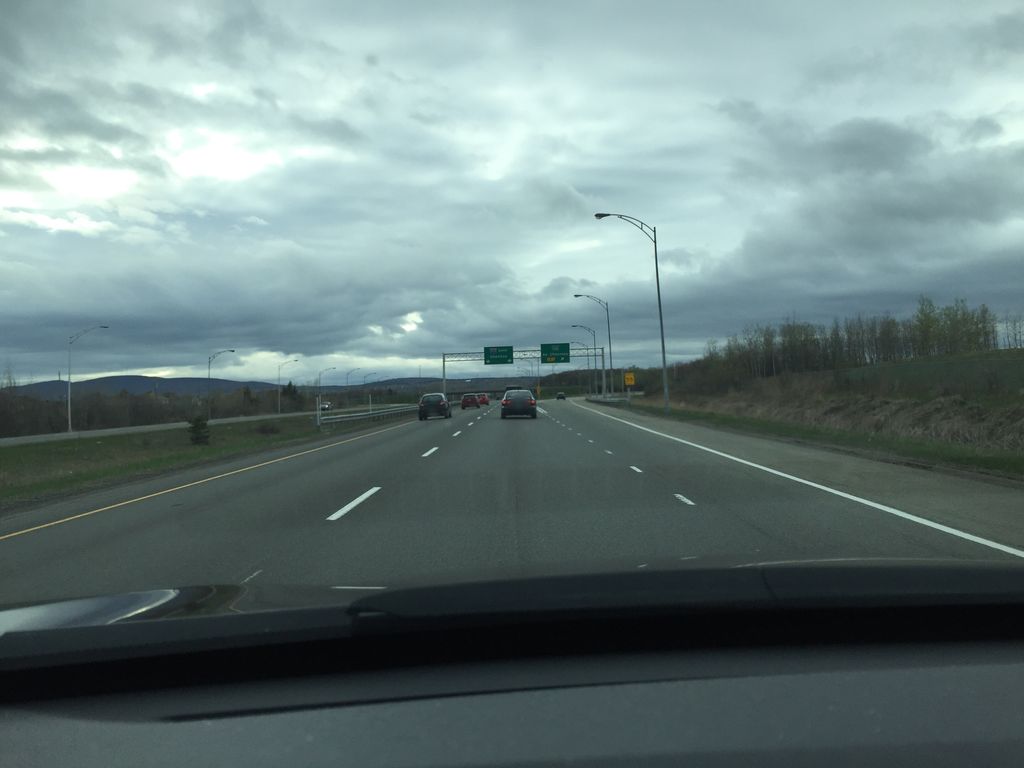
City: quebec_city